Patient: sex M, age 29
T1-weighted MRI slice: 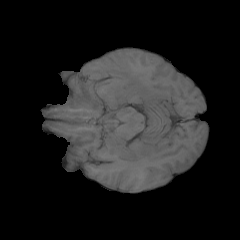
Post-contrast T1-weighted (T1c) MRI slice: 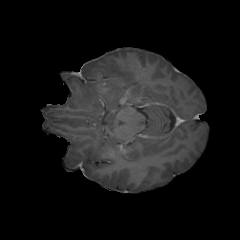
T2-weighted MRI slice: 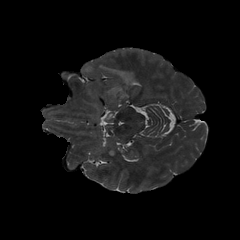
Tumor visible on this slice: yes
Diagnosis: Glioblastoma, IDH-wildtype
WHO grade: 4